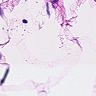
Metastatic tissue present: no